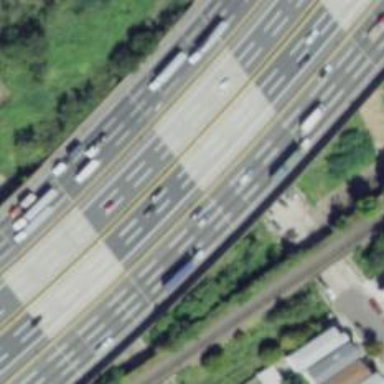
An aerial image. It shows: Motorway with asphalt surface and embankment.